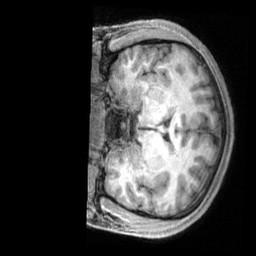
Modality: T1w
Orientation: coronal
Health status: healthy
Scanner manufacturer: siemens
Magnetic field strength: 3 T
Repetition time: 2.4 s
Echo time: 0.00201 s